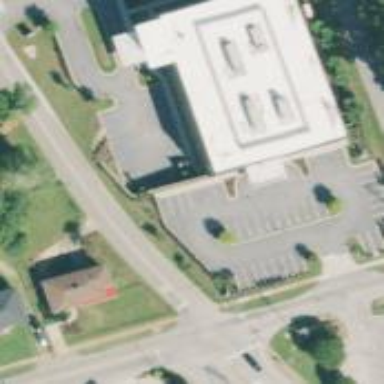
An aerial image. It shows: Building.